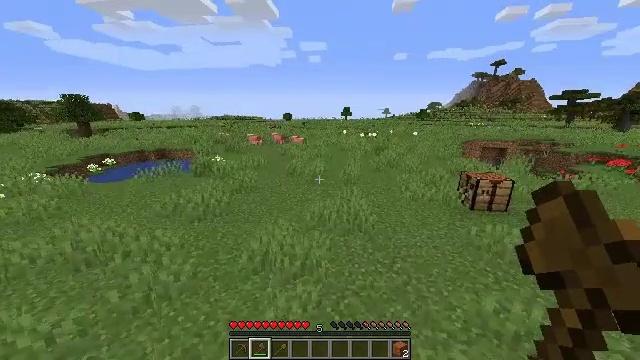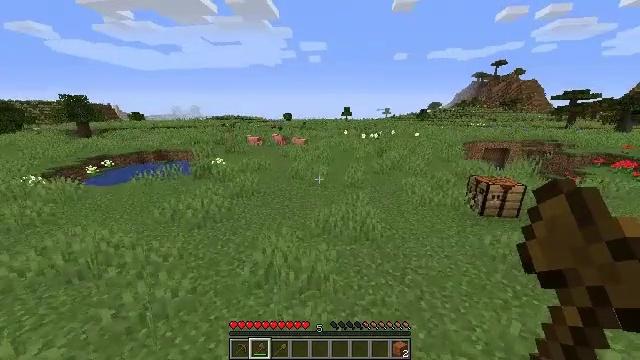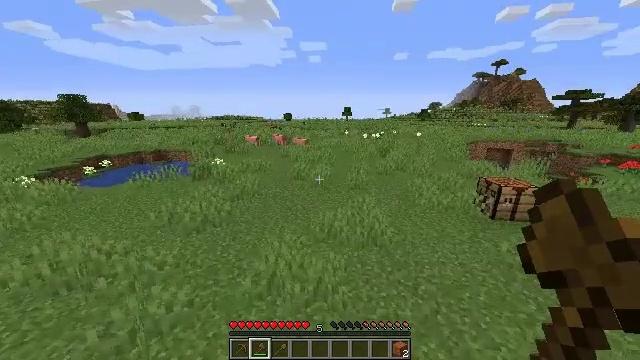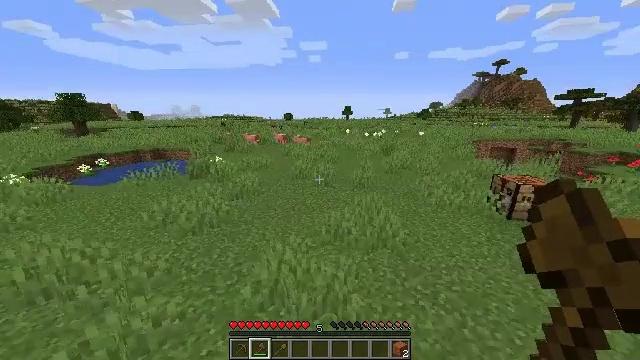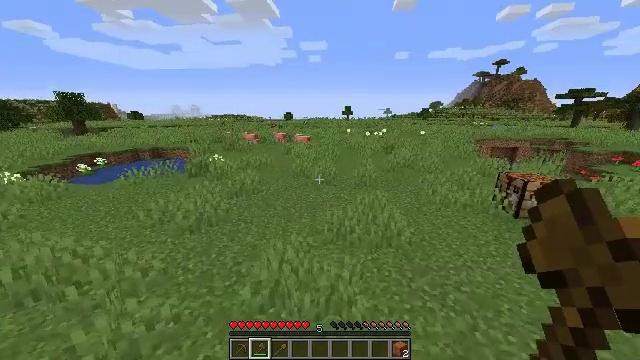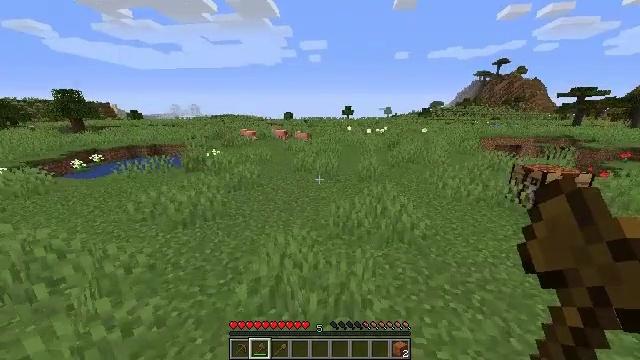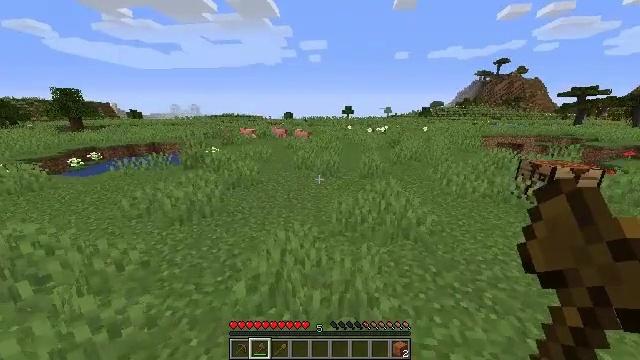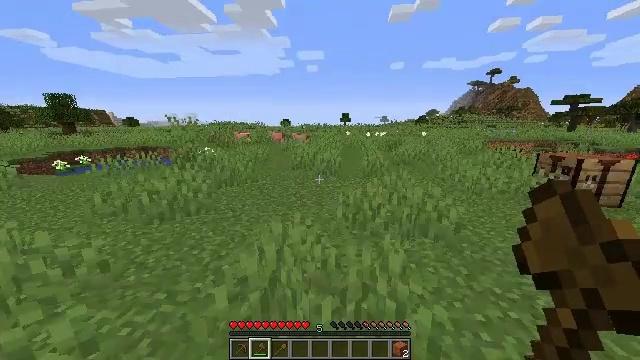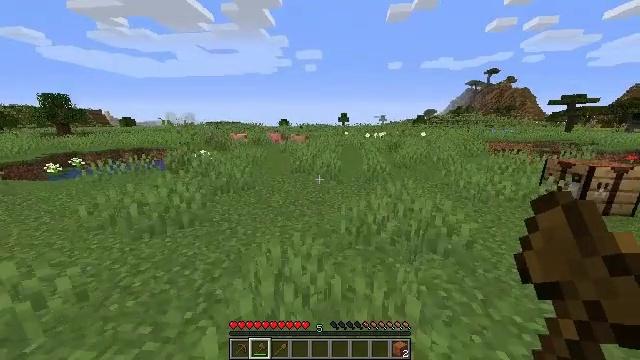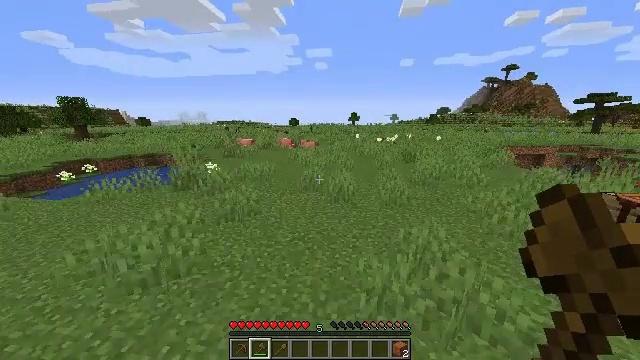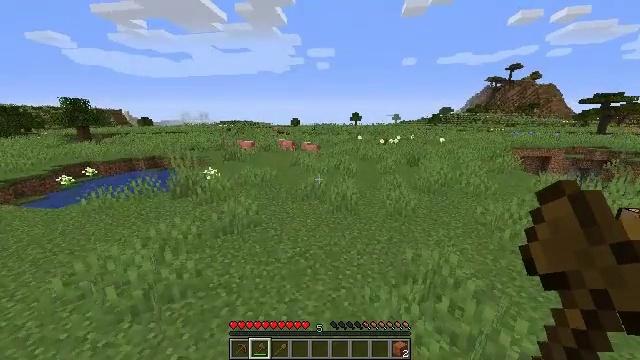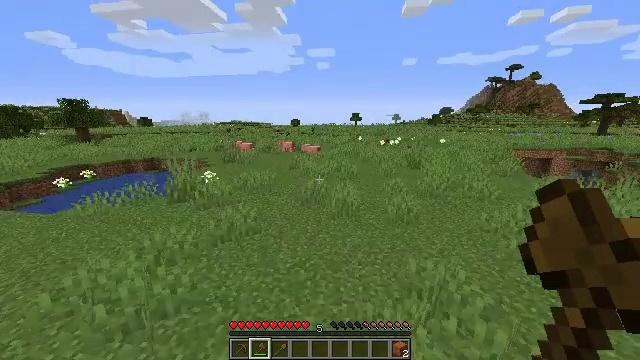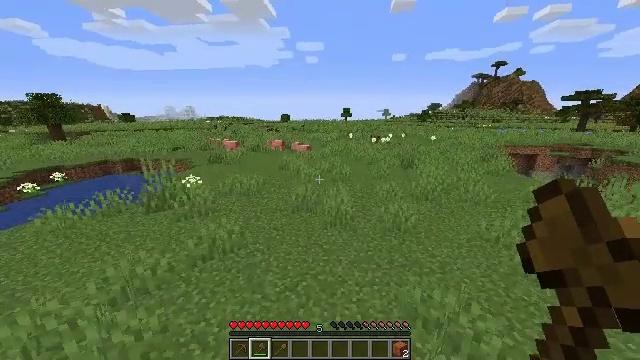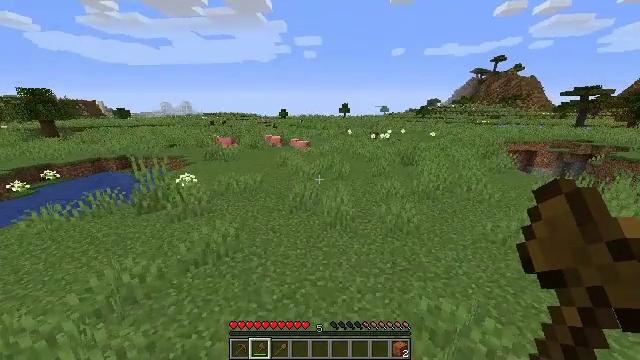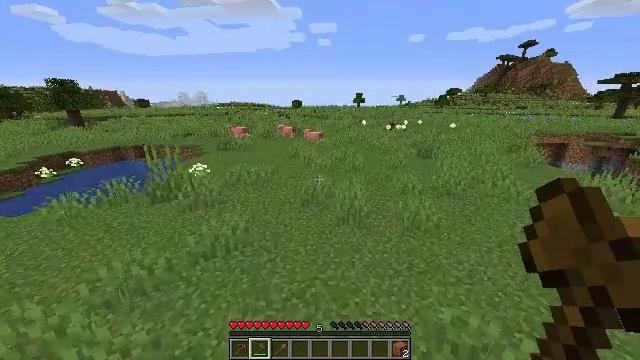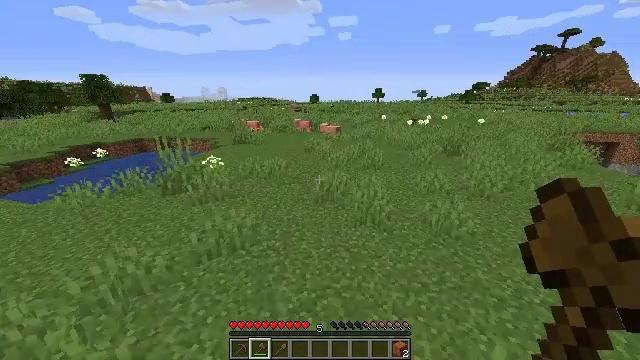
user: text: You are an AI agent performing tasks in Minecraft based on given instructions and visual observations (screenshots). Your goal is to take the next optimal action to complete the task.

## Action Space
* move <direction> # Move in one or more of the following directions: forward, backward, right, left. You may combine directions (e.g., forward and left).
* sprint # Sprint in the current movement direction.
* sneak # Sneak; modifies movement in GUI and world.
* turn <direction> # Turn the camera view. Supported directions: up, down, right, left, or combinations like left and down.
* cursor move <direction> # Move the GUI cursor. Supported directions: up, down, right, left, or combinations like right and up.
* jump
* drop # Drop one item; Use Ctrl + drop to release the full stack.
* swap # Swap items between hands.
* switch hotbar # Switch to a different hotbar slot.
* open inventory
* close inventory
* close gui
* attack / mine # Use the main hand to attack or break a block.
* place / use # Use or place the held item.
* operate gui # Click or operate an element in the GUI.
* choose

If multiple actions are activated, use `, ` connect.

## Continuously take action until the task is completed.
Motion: motion action
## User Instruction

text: Hunt animals.
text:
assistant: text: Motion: move forward, sprint, jump
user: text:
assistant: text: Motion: move forward, sprint, jump
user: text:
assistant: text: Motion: move forward, sprint, jump
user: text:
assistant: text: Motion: move forward, sprint, jump
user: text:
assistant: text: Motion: move forward, sprint, jump
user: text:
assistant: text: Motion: move forward, sprint, jump
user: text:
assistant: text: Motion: move forward, sprint, turn up, jump
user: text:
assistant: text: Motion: move forward, sprint, jump
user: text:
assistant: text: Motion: move forward, sprint, turn left, jump
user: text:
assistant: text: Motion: move forward, sprint, jump
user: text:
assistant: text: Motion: move forward, sprint, jump
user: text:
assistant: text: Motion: move forward, sprint, turn right and down, jump
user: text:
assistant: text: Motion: move forward, sprint, turn down, jump
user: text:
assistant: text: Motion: move forward, sprint, turn left and down, jump
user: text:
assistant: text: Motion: move forward, sprint, turn left and down, jump
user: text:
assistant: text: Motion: move forward, sprint, jump
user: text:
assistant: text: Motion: move forward, sprint, jump
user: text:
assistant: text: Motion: move forward, sprint, jump
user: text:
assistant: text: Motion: move forward, sprint, jump
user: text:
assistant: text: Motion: move forward, sprint, jump
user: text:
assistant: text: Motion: move forward, sprint, turn left and up, jump
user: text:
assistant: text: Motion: move forward, sprint, turn left, jump
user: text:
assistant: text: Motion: move forward, sprint, jump
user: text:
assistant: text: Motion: move forward, sprint, jump
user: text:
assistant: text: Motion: move forward, sprint, jump
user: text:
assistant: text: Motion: move forward, sprint, jump
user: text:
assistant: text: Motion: move forward, sprint, jump
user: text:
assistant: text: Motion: move forward, sprint, jump
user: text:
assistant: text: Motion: move forward, sprint, jump
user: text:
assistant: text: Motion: move forward, sprint, jump